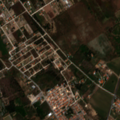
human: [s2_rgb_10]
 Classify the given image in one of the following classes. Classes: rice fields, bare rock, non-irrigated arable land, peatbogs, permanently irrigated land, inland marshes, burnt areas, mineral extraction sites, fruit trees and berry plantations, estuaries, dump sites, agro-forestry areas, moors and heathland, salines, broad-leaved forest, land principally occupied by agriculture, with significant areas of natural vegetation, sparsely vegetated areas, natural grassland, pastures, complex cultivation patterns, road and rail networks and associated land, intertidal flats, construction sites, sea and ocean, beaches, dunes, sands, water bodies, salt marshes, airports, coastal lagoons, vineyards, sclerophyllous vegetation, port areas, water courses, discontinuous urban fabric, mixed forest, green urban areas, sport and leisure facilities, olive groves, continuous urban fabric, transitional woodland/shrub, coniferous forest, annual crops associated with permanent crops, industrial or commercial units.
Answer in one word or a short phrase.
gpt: continuous urban fabric